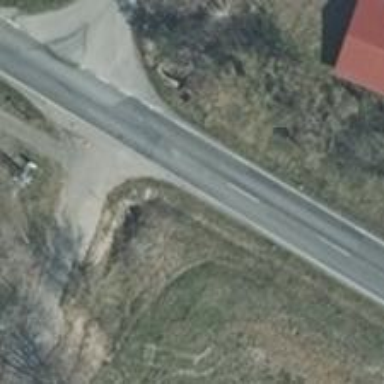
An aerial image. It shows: Secondary road with asphalt surface.